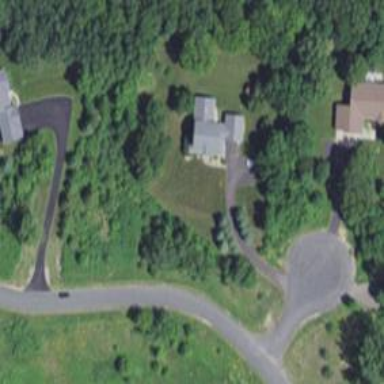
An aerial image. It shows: Driveway.